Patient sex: M
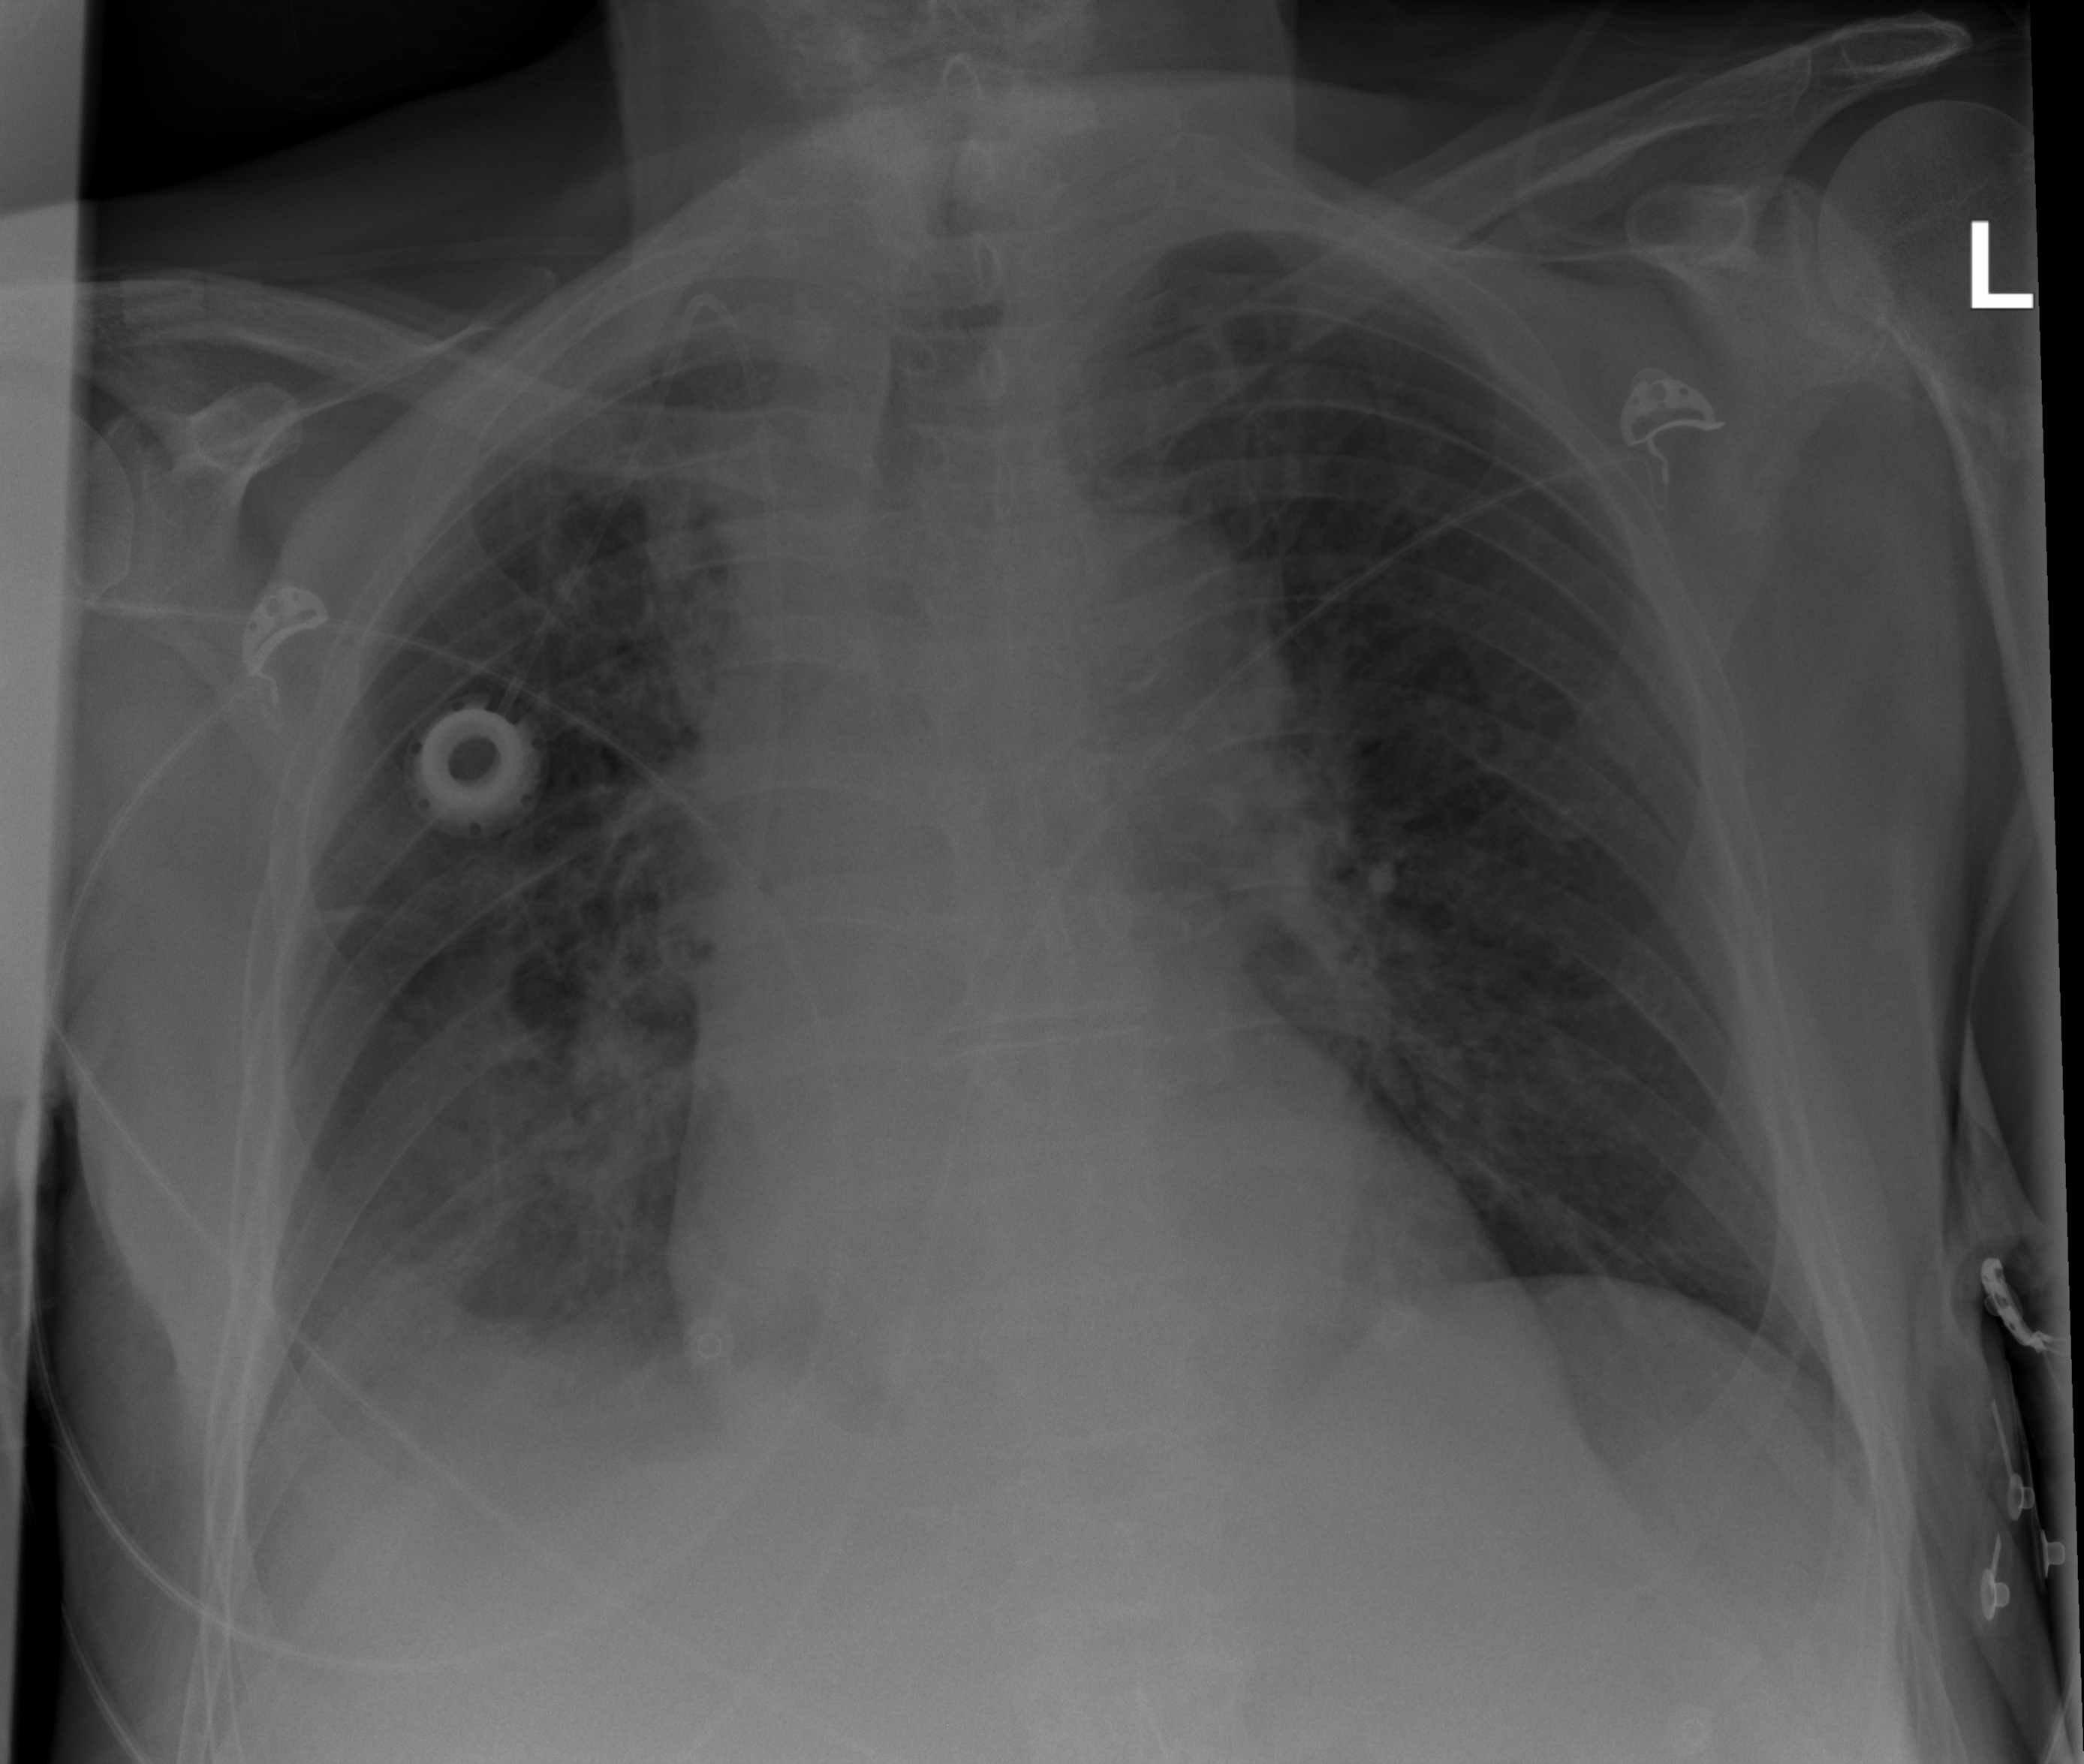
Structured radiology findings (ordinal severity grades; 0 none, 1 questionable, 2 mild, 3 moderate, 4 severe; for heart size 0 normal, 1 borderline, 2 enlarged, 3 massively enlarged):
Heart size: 1
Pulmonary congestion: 2
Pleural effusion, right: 2
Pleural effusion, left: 0
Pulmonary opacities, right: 2
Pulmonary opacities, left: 0
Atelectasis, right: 2
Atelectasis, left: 0